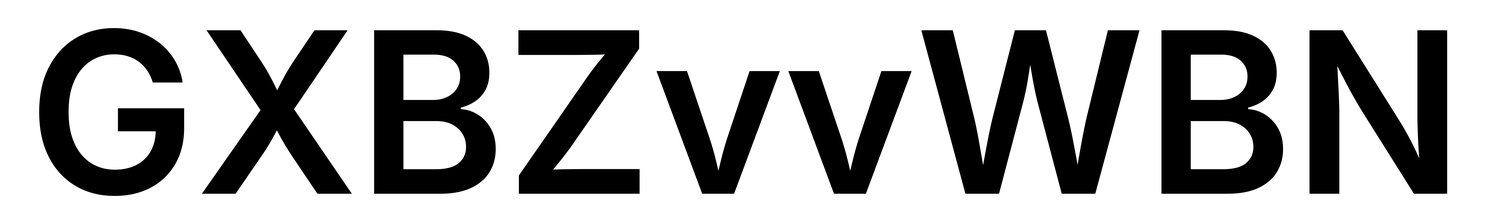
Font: Inter_SemiBold